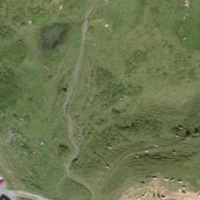
EUNIS habitat code: 23
Species observed at this site:
Cyanistes caeruleus
Buteo buteo
Geum montanum
Pica pica
Nucifraga caryocatactes
Fringilla coelebs
Pyrrhocorax graculus
Aquila chrysaetos
Spinus spinus